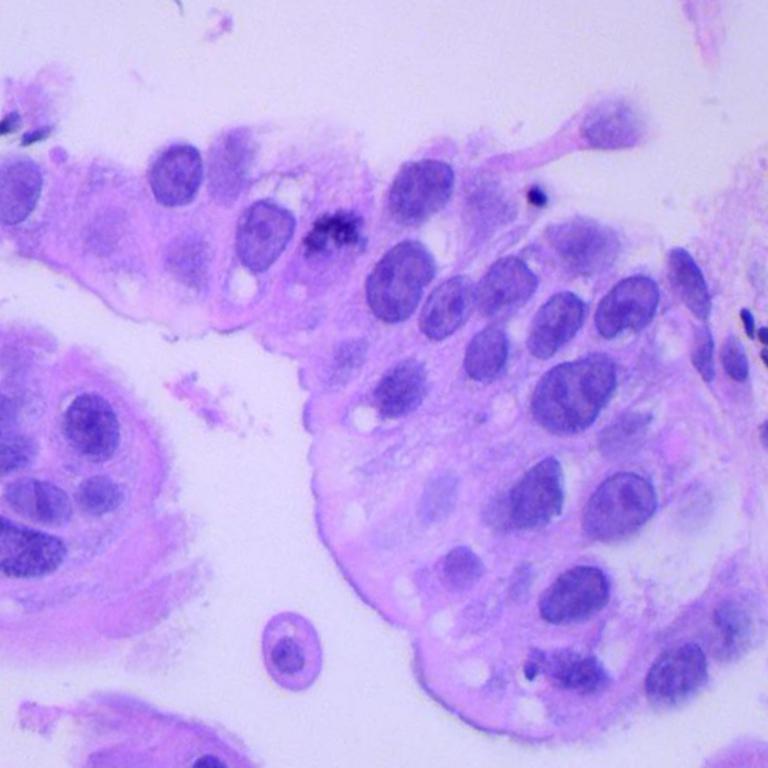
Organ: lung
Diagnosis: adenocarcinomas